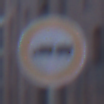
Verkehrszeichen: VerbotLastkraftwagenMitAnhaenger
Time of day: SunriseSunset
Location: Outdoor (Urban)
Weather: Clear
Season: NotSpecified
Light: Natural